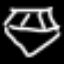
Label: diamond